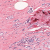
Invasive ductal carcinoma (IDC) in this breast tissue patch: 1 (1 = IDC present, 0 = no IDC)